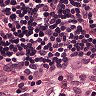
Metastatic tissue present: no